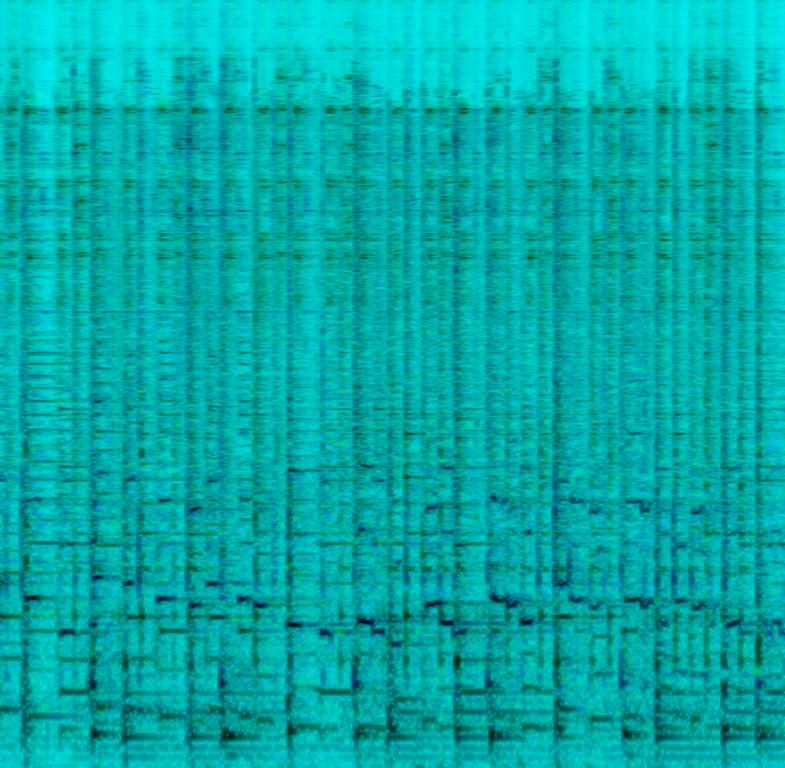
This is an Oriental dance music piece. It is an instrumental piece. There is an oud and a new flute playing the melody. The rhythmic background is composed of percussive elements such as the def and the tambourine. The atmosphere is exotic and sensual. This piece could be used in the soundtrack of movies that take place in the Middle East region.